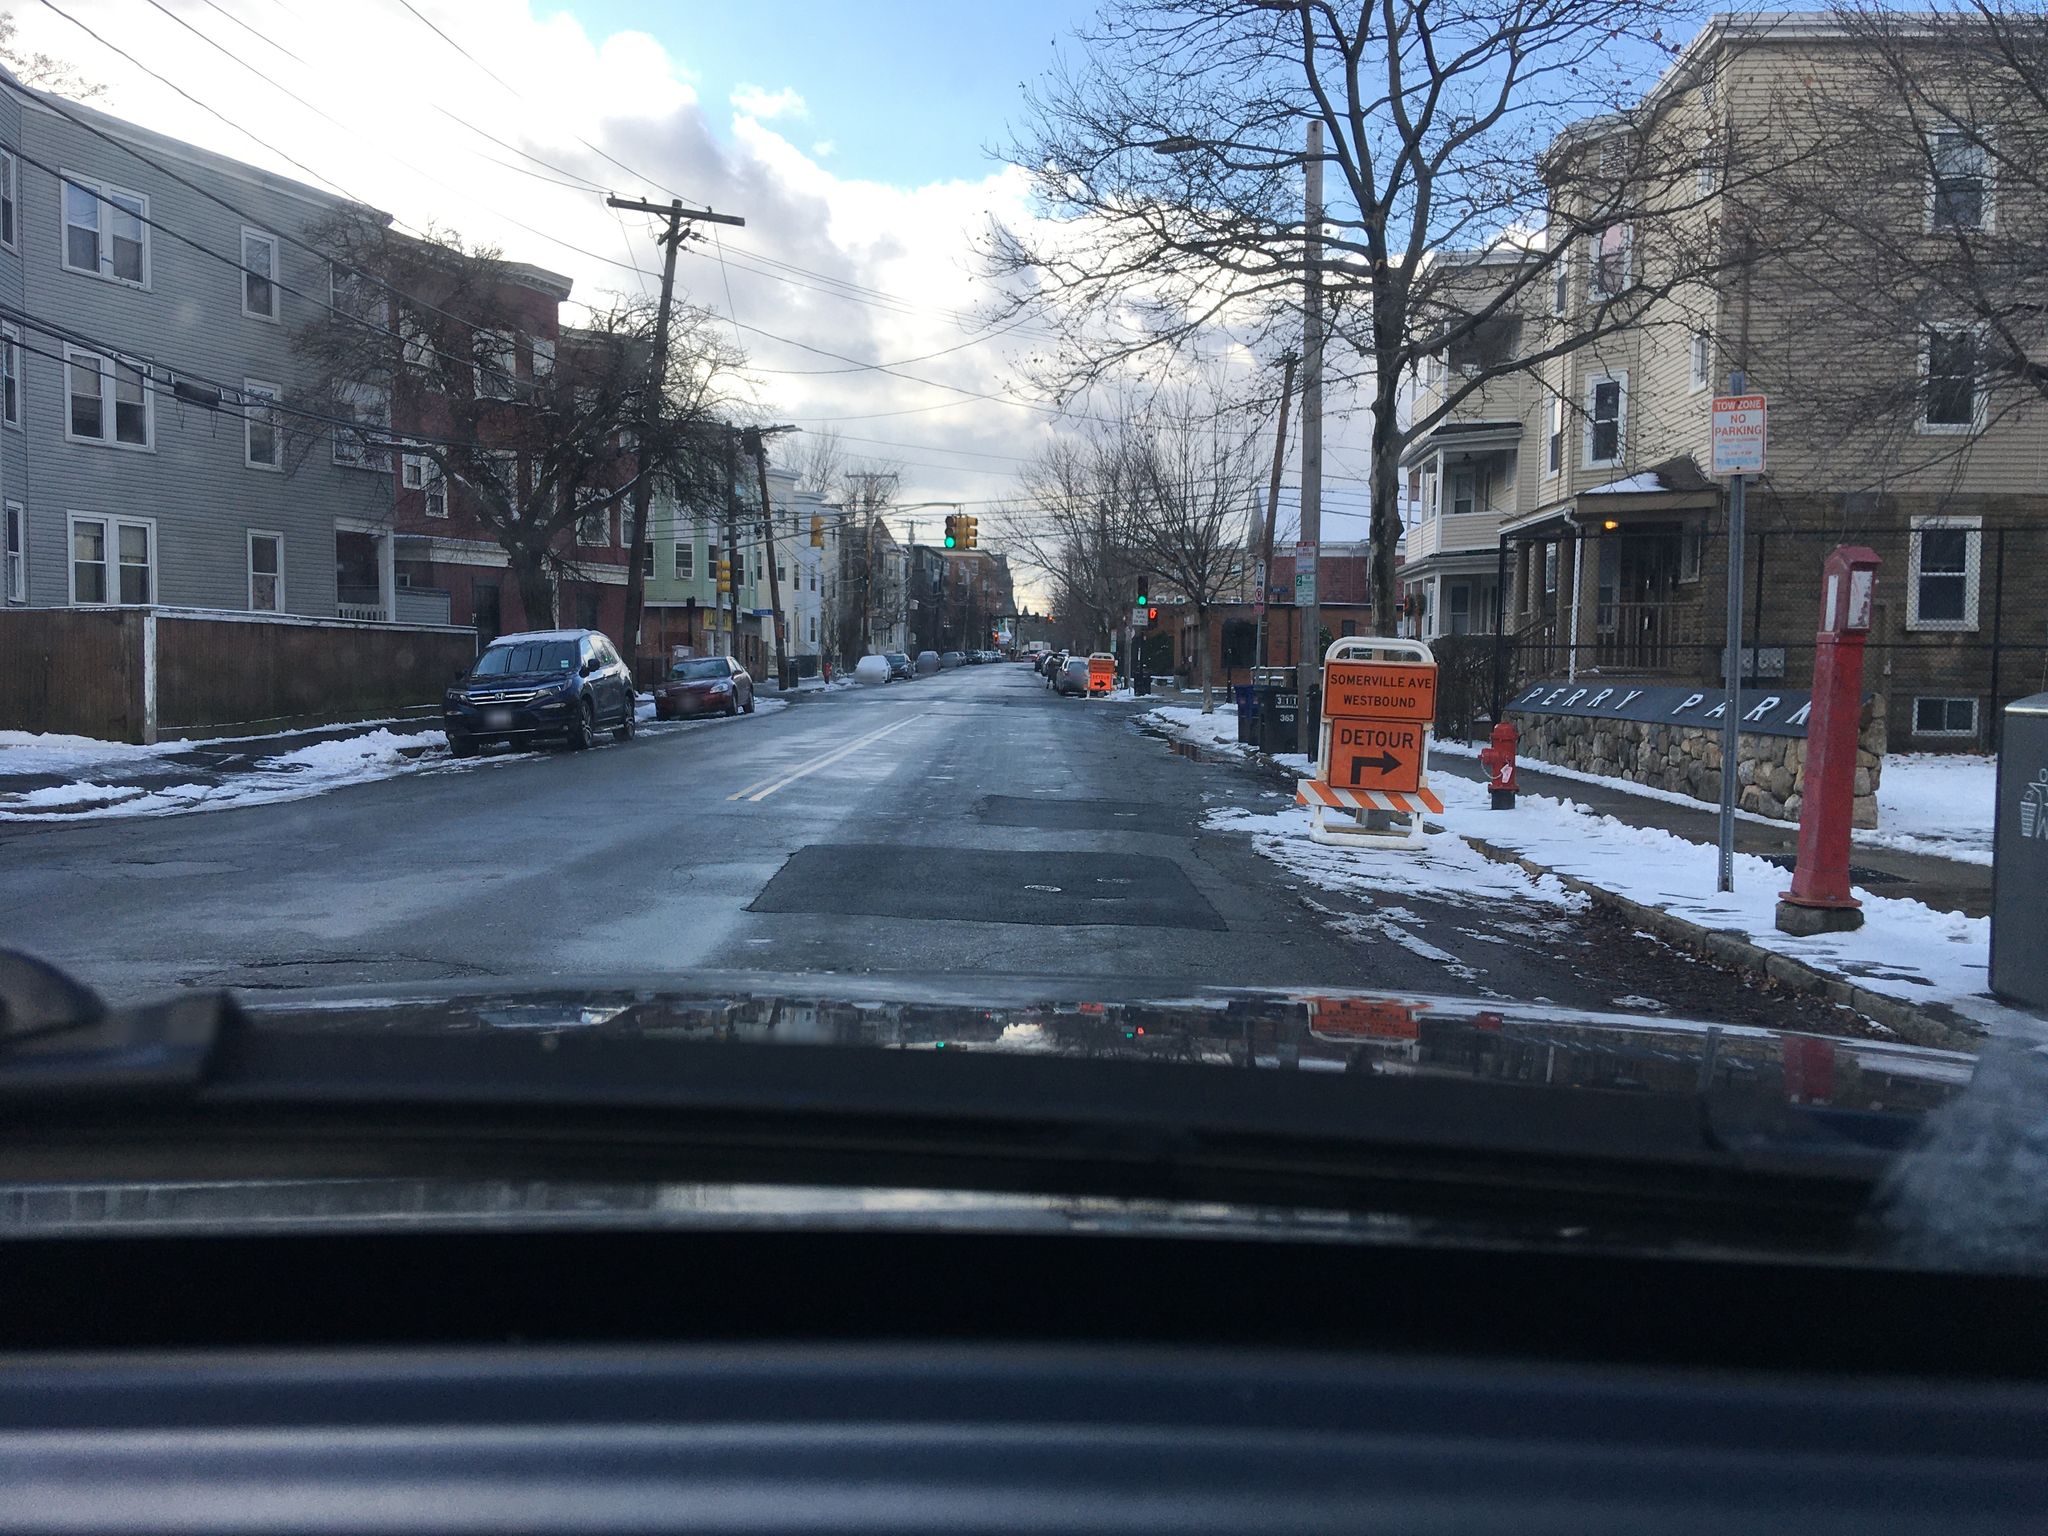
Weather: snowy
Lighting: dusk/dawn
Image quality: good
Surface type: driving surface
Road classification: tertiary
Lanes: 2
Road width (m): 18.3
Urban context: urban centre
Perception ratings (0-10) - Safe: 7.21, Lively: 6.67, Beautiful: 2.18, Boring: 5.06, Depressing: 2.73, Wealthy: 2.73